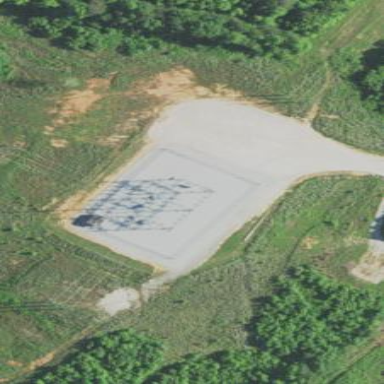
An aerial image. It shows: There is fence around switching substation.